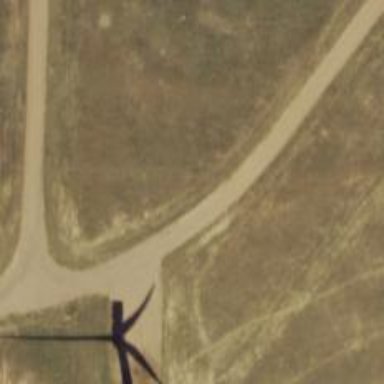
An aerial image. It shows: Road designated for service vehicles specifically for accessing wind farm.